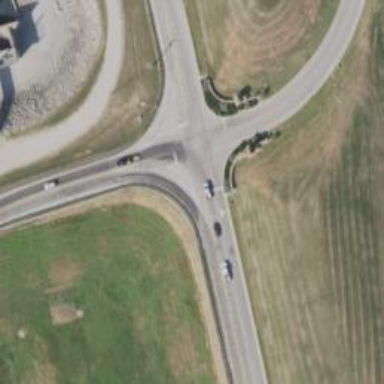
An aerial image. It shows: Tertiary link road.